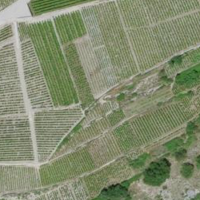
EUNIS habitat code: 40
Species observed at this site:
Opuntia humifusa